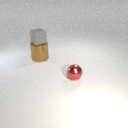
small gray rubber cube above large brown metal cylinder